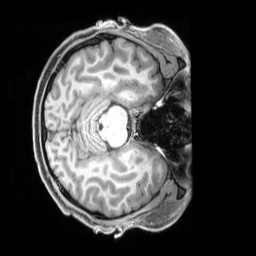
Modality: T1w
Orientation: axial
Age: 23
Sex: male
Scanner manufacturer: siemens
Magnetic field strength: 3 T
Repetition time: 2.3 s
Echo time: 0.00298 s